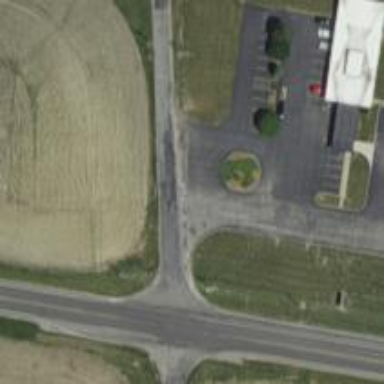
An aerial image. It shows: Turning loop on the road.